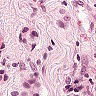
Metastatic tissue present: yes